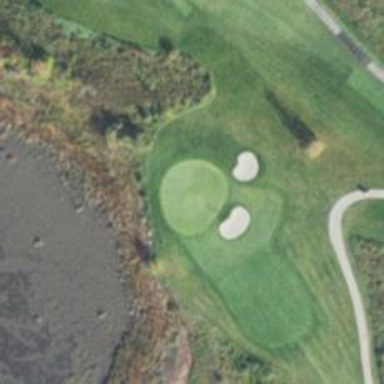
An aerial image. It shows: Golf hole.